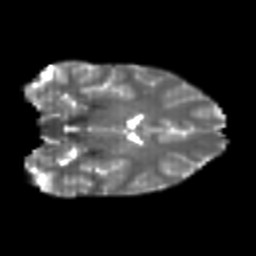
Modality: T2w
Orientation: coronal
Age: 22
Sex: female
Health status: healthy
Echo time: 0.074 s